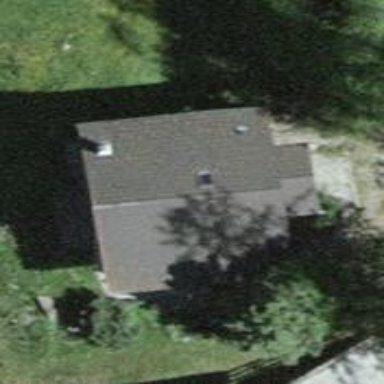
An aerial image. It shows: Simple and straightforward house.